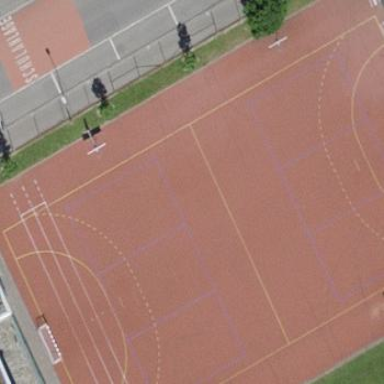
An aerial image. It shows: Multi-sport pitch with tartan surface.